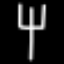
Label: fork